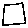
Label: square